Question: i am working on google map navigation for android . for 2.3 android version .
i searched on google found some examples but not sure showing all errors . .all are showing same errors .. here i am posting the one last i tried
<URL>
check the above code and test on 2.3.3 ... is that working or not.
my logcat information is
'''
05-21 13:46:53.219: E/AndroidRuntime(557): FATAL EXCEPTION: main
05-21 13:46:53.219: E/AndroidRuntime(557): java.lang.NoClassDefFoundError: com.google.android.gms.R$styleable
05-21 13:46:53.219: E/AndroidRuntime(557): at com.google.android.gms.maps.GoogleMapOptions.createFromAttributes(Unknown Source)
05-21 13:46:53.219: E/AndroidRuntime(557): at com.google.android.gms.maps.SupportMapFragment.onInflate(Unknown Source)
05-21 13:46:53.219: E/AndroidRuntime(557): at android.support.v4.app.FragmentActivity.onCreateView(FragmentActivity.java:279)
05-21 13:46:53.219: E/AndroidRuntime(557): at android.view.LayoutInflater.createViewFromTag(LayoutInflater.java:563)
05-21 13:46:53.219: E/AndroidRuntime(557): at android.view.LayoutInflater.rInflate(LayoutInflater.java:623)
05-21 13:46:53.219: E/AndroidRuntime(557): at android.view.LayoutInflater.inflate(LayoutInflater.java:408)
05-21 13:46:53.219: E/AndroidRuntime(557): at android.view.LayoutInflater.inflate(LayoutInflater.java:320)
05-21 13:46:53.219: E/AndroidRuntime(557): at android.view.LayoutInflater.inflate(LayoutInflater.java:276)
05-21 13:46:53.219: E/AndroidRuntime(557): at com.android.internal.policy.impl.PhoneWindow.setContentView(PhoneWindow.java:207)
05-21 13:46:53.219: E/AndroidRuntime(557): at android.app.Activity.setContentView(Activity.java:1657)
05-21 13:46:53.219: E/AndroidRuntime(557): at app.akexorcist.googlemapsv2direction.Main.onCreate(Main.java:27)
05-21 13:46:53.219: E/AndroidRuntime(557): at android.app.Instrumentation.callActivityOnCreate(Instrumentation.java:1047)
05-21 13:46:53.219: E/AndroidRuntime(557): at android.app.ActivityThread.performLaunchActivity(ActivityThread.java:1611)
05-21 13:46:53.219: E/AndroidRuntime(557): at android.app.ActivityThread.handleLaunchActivity(ActivityThread.java:1663)
05-21 13:46:53.219: E/AndroidRuntime(557): at android.app.ActivityThread.access$1500(ActivityThread.java:117)
05-21 13:46:53.219: E/AndroidRuntime(557): at android.app.ActivityThread$H.handleMessage(ActivityThread.java:931)
05-21 13:46:53.219: E/AndroidRuntime(557): at android.os.Handler.dispatchMessage(Handler.java:99)
05-21 13:46:53.219: E/AndroidRuntime(557): at android.os.Looper.loop(Looper.java:130)
05-21 13:46:53.219: E/AndroidRuntime(557): at android.app.ActivityThread.main(ActivityThread.java:3683)
05-21 13:46:53.219: E/AndroidRuntime(557): at java.lang.reflect.Method.invokeNative(Native Method)
05-21 13:46:53.219: E/AndroidRuntime(557): at java.lang.reflect.Method.invoke(Method.java:507)
05-21 13:46:53.219: E/AndroidRuntime(557): at com.android.internal.os.ZygoteInit$MethodAndArgsCaller.run(ZygoteInit.java:839)
05-21 13:46:53.219: E/AndroidRuntime(557): at com.android.internal.os.ZygoteInit.main(ZygoteInit.java:597)
05-21 13:46:53.219: E/AndroidRuntime(557): at dalvik.system.NativeStart.main(Native Method)
'''
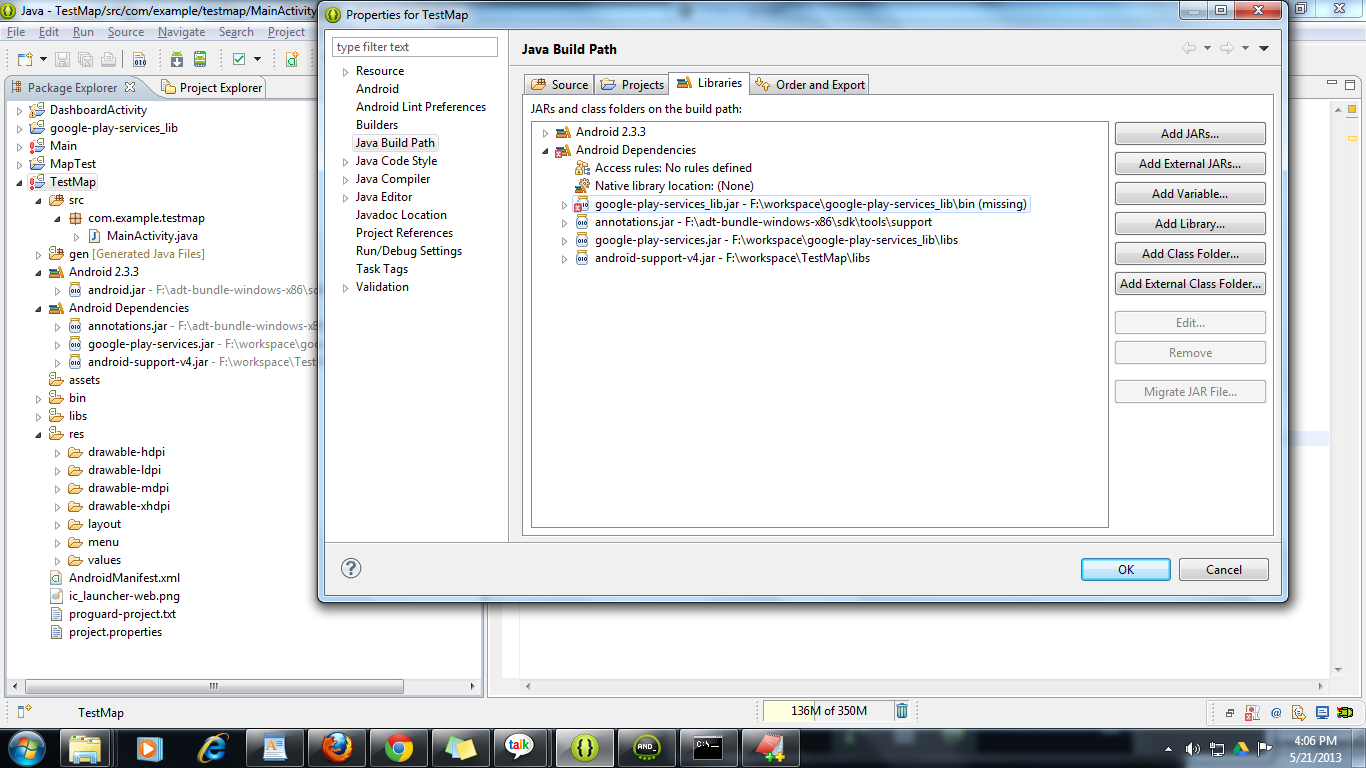
Answer: it looks like you did not import 'google play services library' because it is looking for a 'styleable' resource